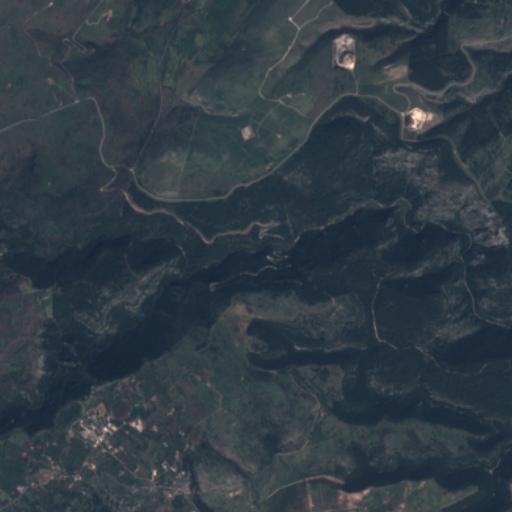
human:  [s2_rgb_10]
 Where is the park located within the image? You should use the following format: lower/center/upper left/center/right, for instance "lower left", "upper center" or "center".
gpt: The park is located in the lower left of the image.
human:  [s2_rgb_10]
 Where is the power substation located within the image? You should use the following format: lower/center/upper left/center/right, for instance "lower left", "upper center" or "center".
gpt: The power substation is located in the upper center of the image.
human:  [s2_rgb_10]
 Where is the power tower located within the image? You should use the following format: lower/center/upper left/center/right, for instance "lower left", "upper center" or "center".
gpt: The power tower is located in the upper of the image.
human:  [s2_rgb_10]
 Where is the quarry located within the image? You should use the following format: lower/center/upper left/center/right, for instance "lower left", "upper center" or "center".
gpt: The quarry is located in the upper right of the image.
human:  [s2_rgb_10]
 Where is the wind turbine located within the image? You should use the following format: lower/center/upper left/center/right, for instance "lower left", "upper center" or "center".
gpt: The wind turbine is located in the upper center of the image.
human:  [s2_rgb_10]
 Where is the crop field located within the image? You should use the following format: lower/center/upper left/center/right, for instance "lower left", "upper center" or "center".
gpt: There is no crop field in the image.